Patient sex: M
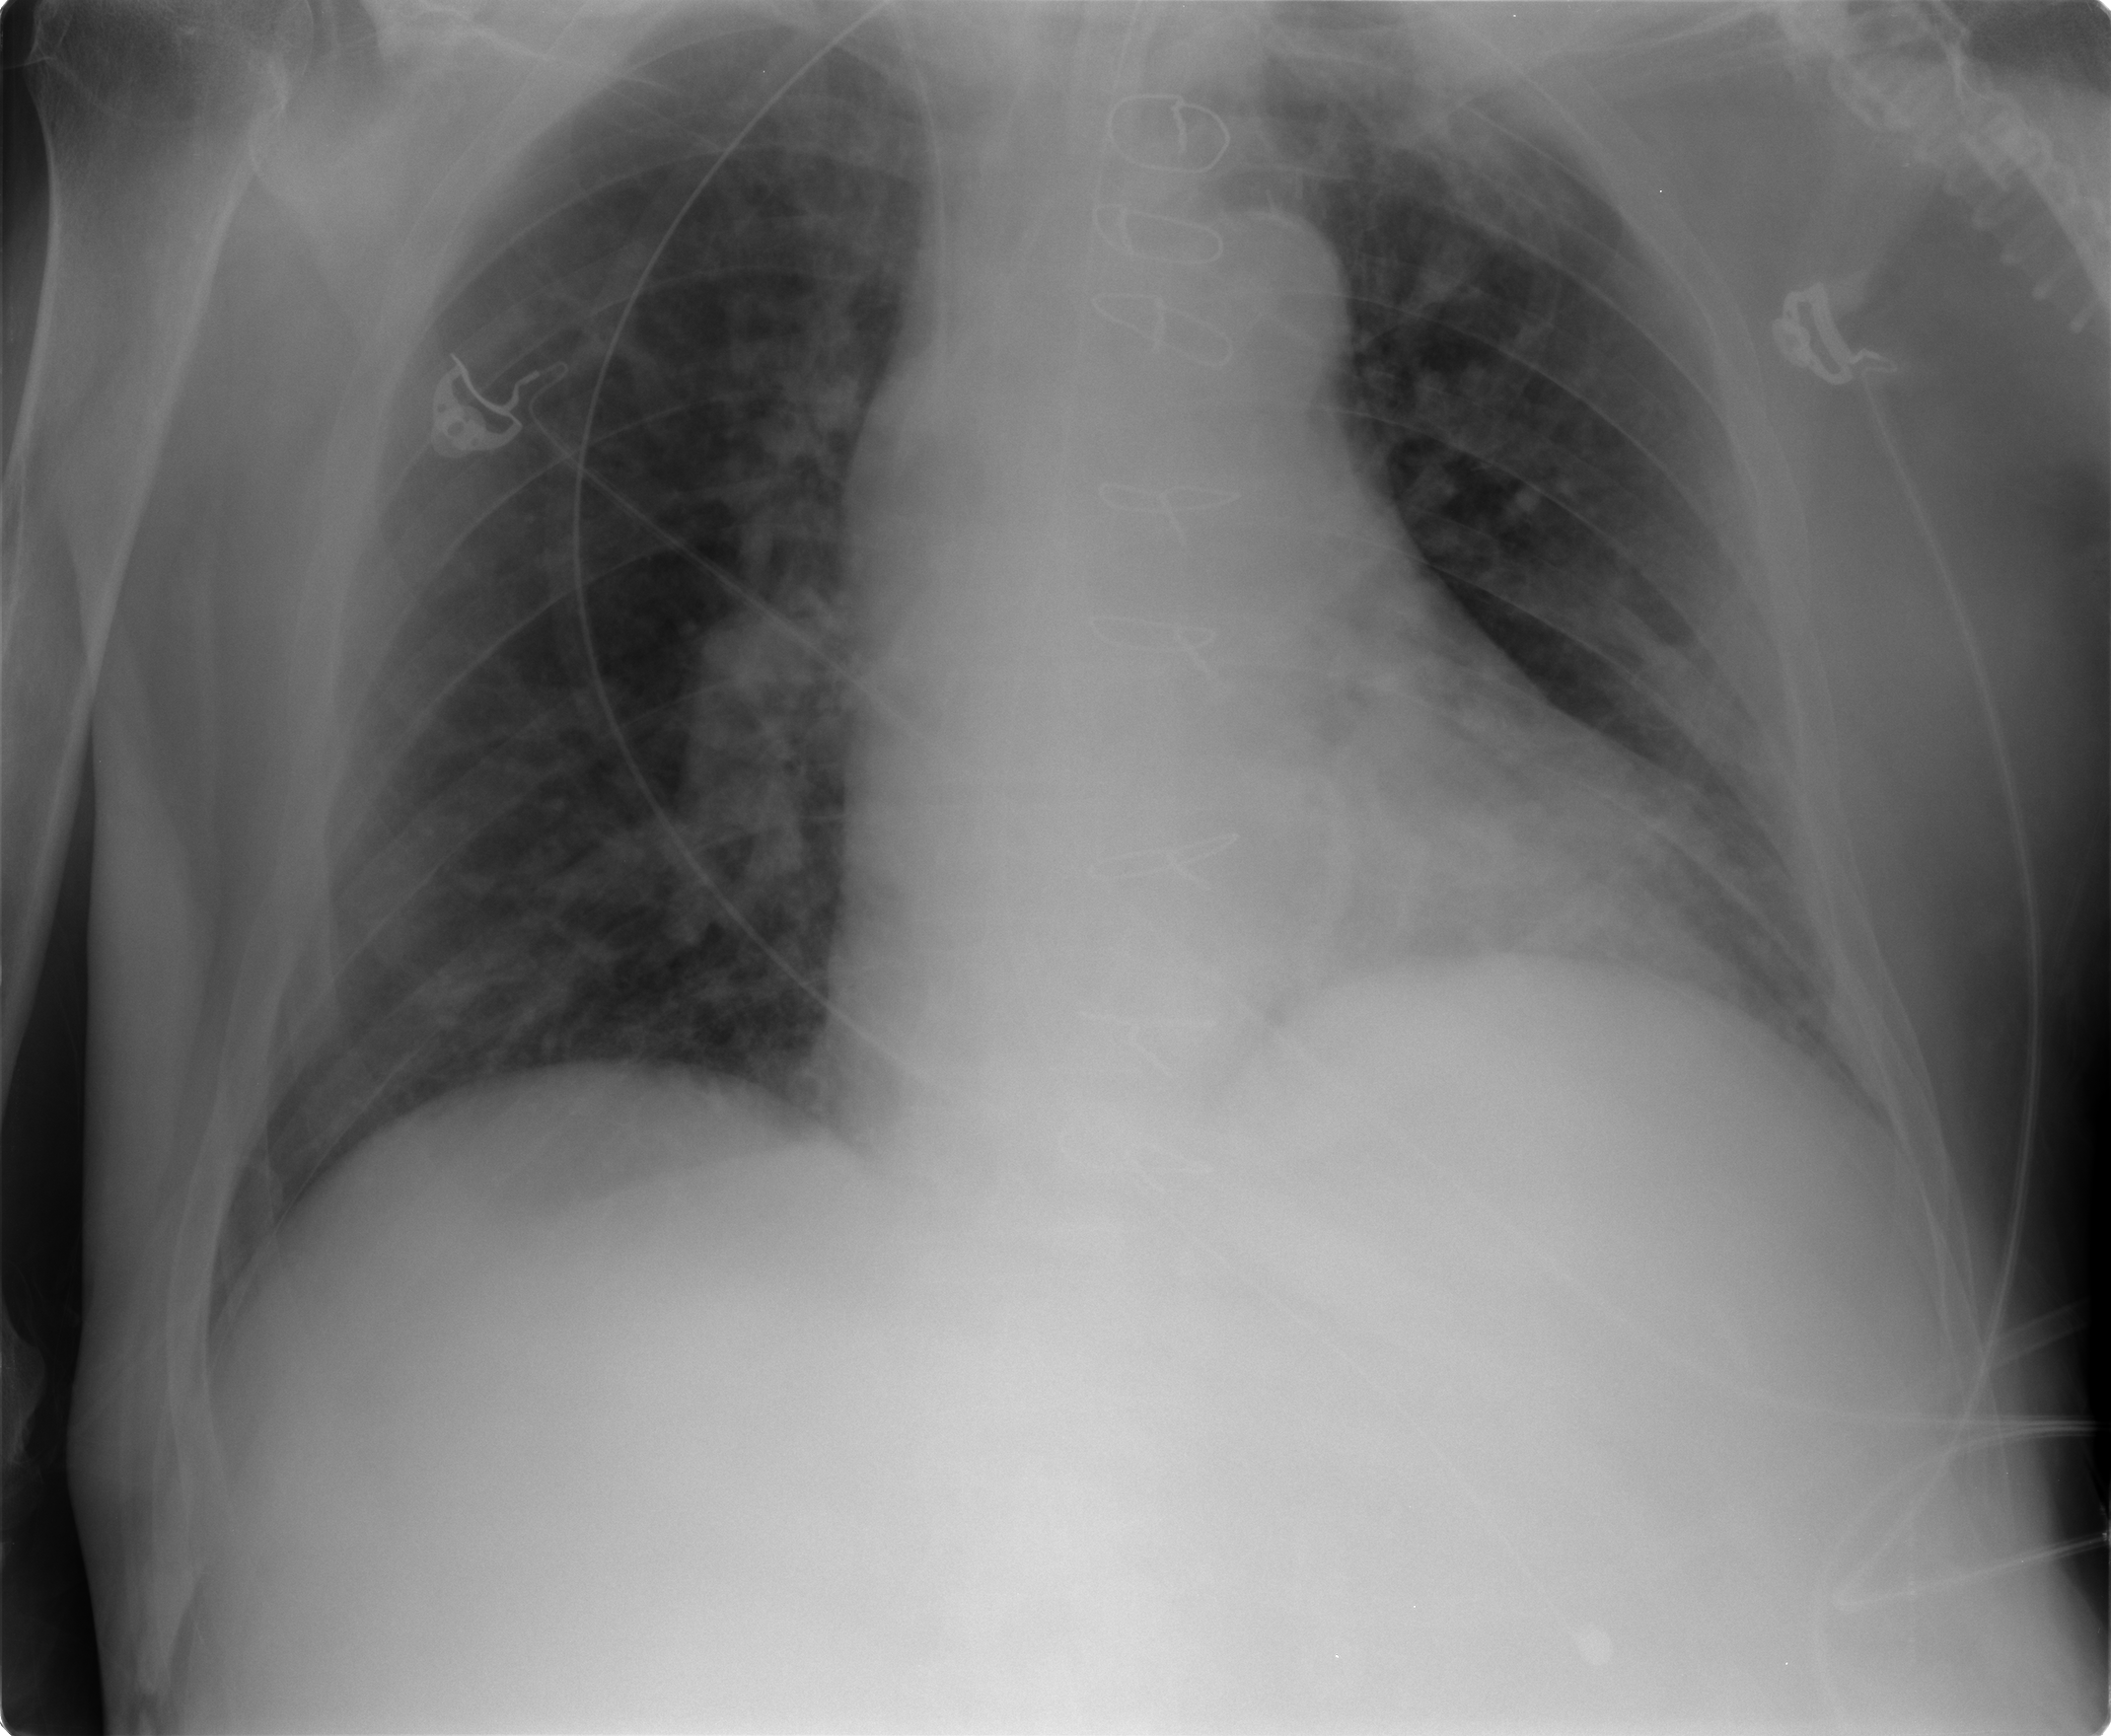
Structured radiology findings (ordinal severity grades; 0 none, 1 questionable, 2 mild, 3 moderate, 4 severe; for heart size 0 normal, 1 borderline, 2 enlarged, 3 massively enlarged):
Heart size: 1
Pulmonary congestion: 2
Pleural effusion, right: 0
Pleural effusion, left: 0
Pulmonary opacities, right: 0
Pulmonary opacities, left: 1
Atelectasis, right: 0
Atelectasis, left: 1